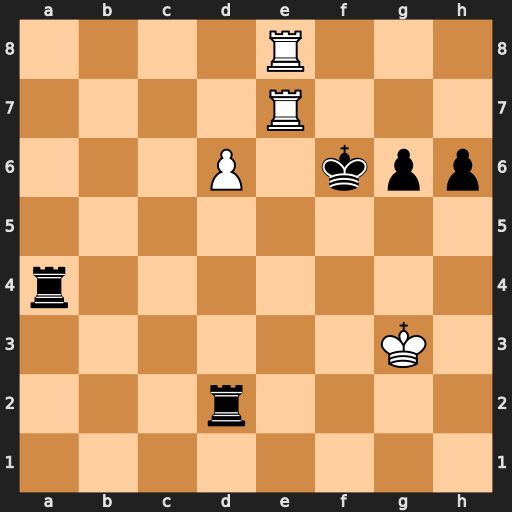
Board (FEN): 4R3/4R3/3P1kpp/8/r7/6K1/3r4/8
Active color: w
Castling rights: -
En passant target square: -
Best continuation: Rf8+ Kg5 Re5#